Question: I'm running into a error with the Facebook SDK which appears to be related to the permissions on my S3 bucket. I'm using Ruby on Rails with the Paperclip gem with Amazon S3 for storage.

Right now I have the dialog setup like so:
'''
FB.ui({
method: 'feed',
name: "Check out this project on WorkHands",
picture: "https://workhands_images.s3.amazonaws.com/images/avatars/1100/original/2013-08-05_04_13_28__0000.jpeg?<PHONE>",
link: link.attr('href'),
caption: 'Work by',
description: "hello",
display: 'popup',
redirect_ui: window.location.origin
}
'''
The reason why I think it has something to do with S3 is that I can pass in an image url from another src not on S3 (even from google images) and the dialog works perfectly fine.
My understanding is that Paperclip sets the ACL of each object to public_read by default. <URL>
I have tried setting a bucket policy similar to the example here: <URL>
But that didn't seem to fix anything.
For the image above, when I call 's3object.acle.grants.inspect', I get XML like this:
'''
[<Grant><Grantee xmlns:xsi="http://www.w3.org/2001/XMLSchema-instance" xsi:type="CanonicalUser"><ID>0e77d1de2a82b95d7b735e0071296ef5f903fa17ba0b98ecfe5ab2d36a8f17d0</ID>
'''
cush4437FULL_CONTROL, http://www.w3.org/2001/XMLSchema-instance" xsi:type="Group"><URL>READ]
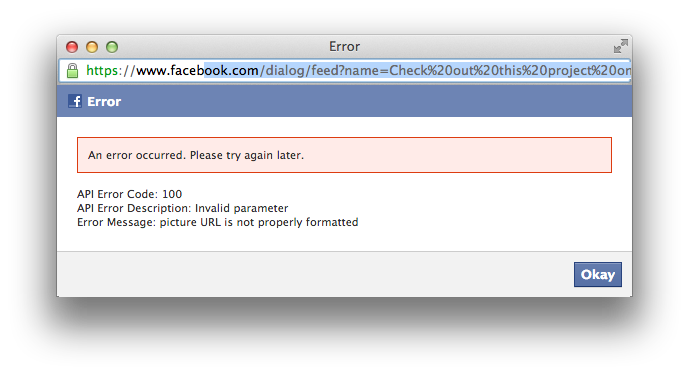
Answer: It turns out that Facebook throws this error because of the source url has two subdomains. see <URL>
> mybucket.s3.amazonaws.com - throws an errors3.amazonaws.com/mybucket - works fine